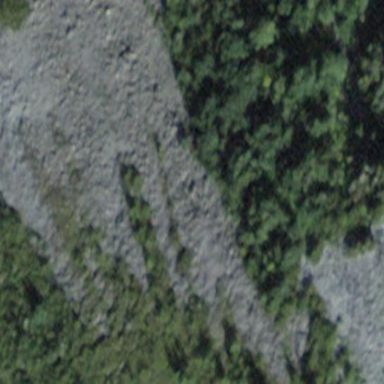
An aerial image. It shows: Natural scree.